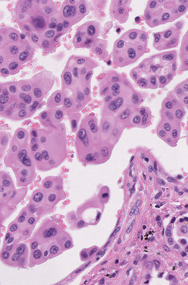
Tumor epithelial tissue: yes
Tumor-associated stroma tissue: yes
Normal tissue: no